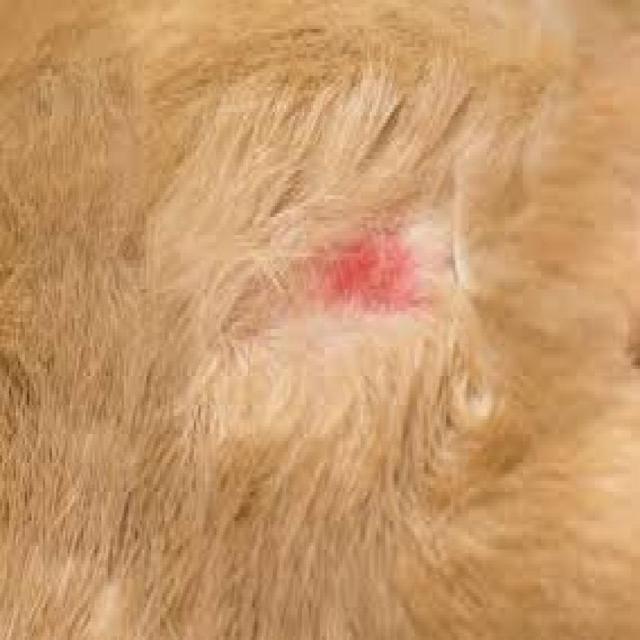
Canine dermatitis — inflammation of the skin presenting with erythema, pruritus, papules, and excoriation. May be allergic, contact, or atopic in origin.